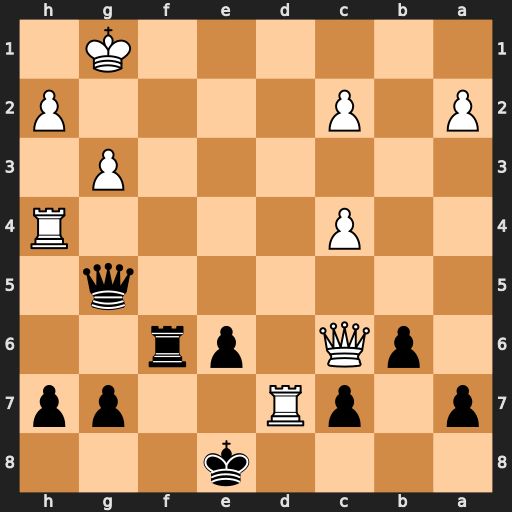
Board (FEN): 4k3/p1pR2pp/1pQ1pr2/6q1/2P4R/6P1/P1P4P/6K1
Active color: b
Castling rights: -
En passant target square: -
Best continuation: Qe3+ Kg2 Qf2+ Kh3 Qf5+ Rg4 Qf1+ Qg2 Rh6+